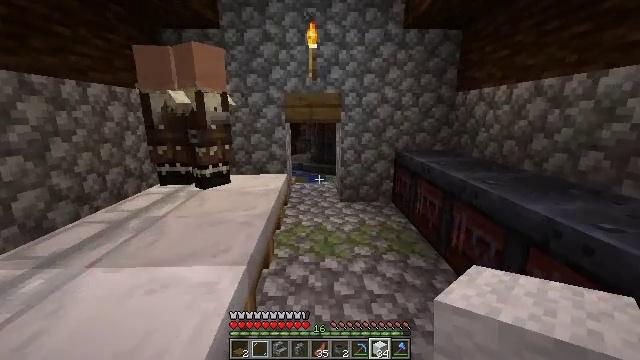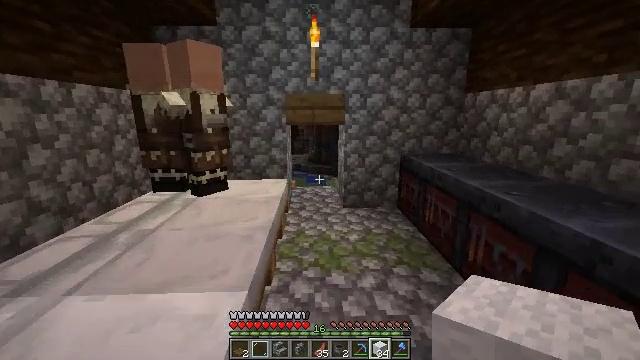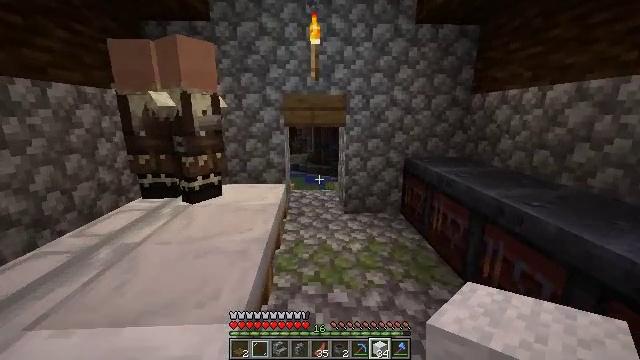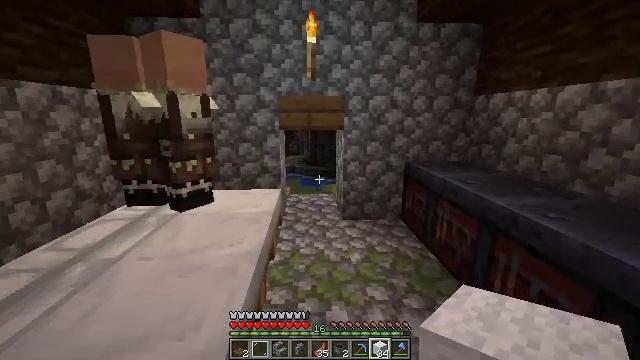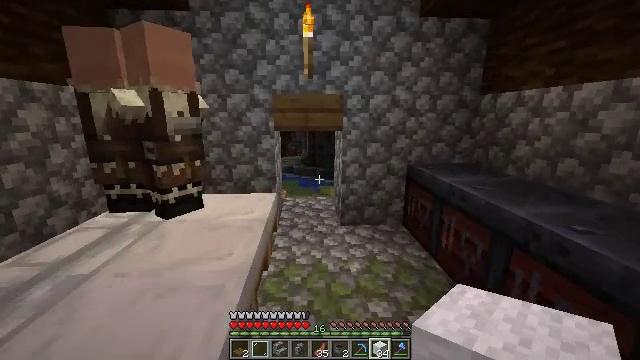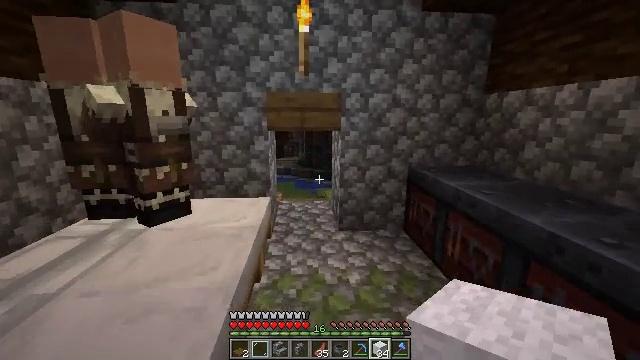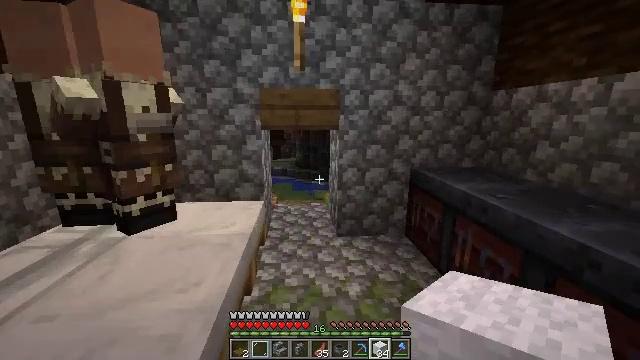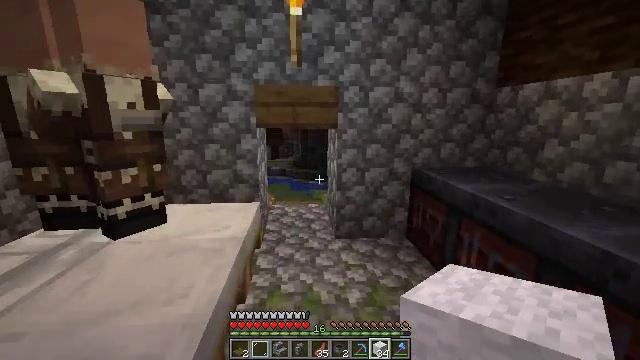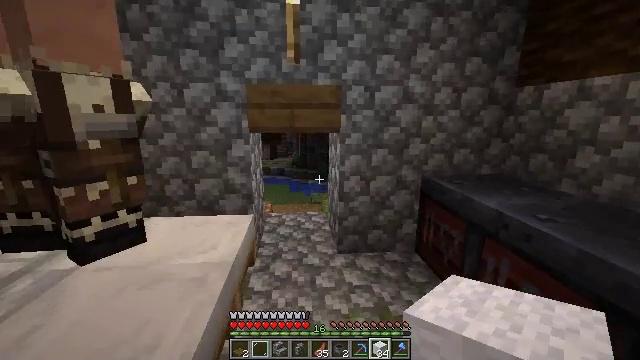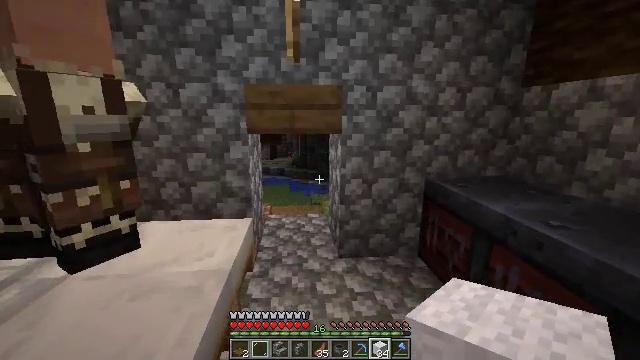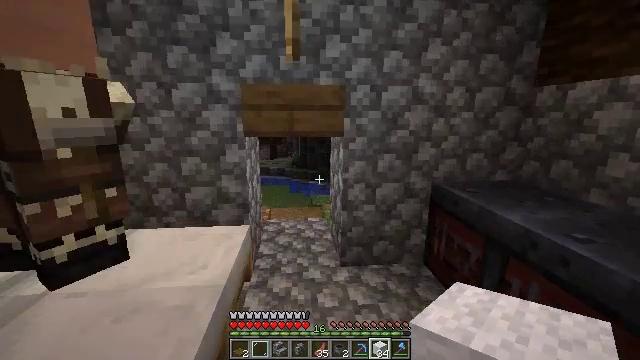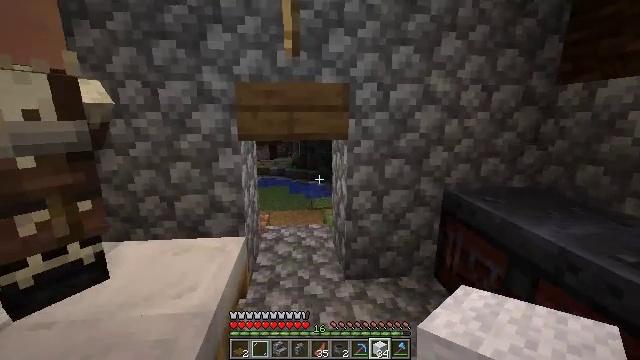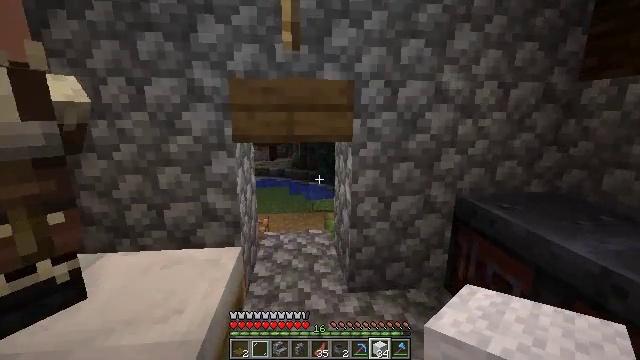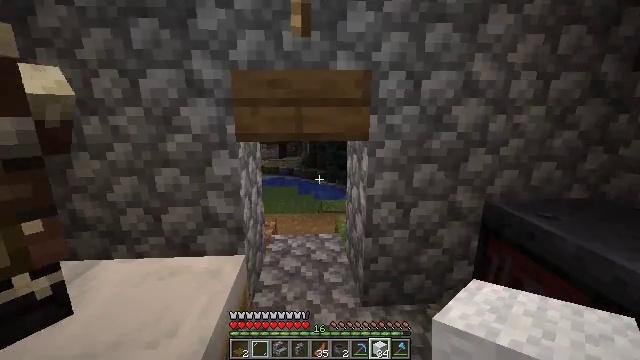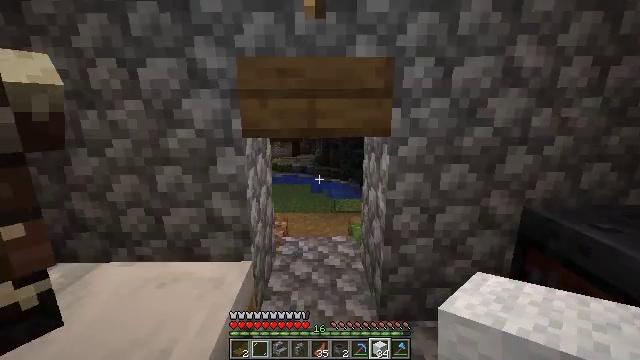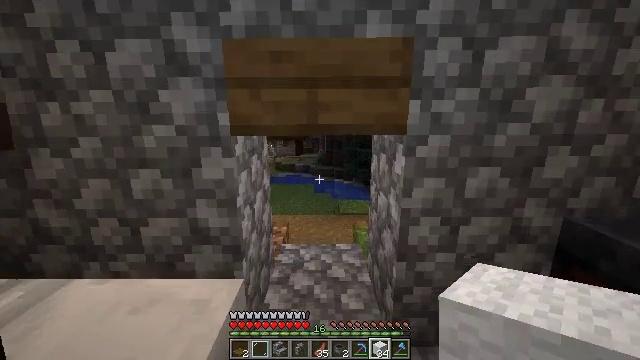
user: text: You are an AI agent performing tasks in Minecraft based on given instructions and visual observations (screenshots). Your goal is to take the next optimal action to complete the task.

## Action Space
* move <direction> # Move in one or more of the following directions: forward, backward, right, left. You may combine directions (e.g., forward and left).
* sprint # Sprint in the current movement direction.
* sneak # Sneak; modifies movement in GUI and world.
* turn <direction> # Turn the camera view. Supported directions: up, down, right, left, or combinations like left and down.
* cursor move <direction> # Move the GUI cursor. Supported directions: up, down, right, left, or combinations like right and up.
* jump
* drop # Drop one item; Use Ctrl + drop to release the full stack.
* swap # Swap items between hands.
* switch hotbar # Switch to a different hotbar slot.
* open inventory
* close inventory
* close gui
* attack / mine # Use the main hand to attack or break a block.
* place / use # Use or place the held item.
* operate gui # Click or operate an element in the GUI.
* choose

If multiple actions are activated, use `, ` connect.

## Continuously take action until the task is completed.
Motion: motion action
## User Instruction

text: Break the blue bed to move it.
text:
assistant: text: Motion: move forward
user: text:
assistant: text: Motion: move forward
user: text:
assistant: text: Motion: move forward
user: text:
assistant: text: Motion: move forward
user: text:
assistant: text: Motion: move forward
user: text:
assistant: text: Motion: move forward
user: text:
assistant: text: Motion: move forward
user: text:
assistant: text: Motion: move forward
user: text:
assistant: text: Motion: move forward
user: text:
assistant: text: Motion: move forward
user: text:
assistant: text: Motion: move forward
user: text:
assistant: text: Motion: move forward
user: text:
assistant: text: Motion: move forward, turn left
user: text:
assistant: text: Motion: move forward, turn left
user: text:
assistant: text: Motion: move forward
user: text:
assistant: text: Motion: move forward
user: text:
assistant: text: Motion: move forward
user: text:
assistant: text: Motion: move forward
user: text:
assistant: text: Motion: move forward
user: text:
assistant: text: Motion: move forward, sneak
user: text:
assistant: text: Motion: move forward, sneak, turn right
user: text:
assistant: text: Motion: move forward, sneak, turn right and down
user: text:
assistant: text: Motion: move forward, sneak
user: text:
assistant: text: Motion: move forward, sneak
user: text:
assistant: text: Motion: move forward, sneak
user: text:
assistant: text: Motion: move forward, sneak
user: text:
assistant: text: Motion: move forward, sneak
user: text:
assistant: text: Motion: move forward, sneak
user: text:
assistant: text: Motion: move forward, sneak
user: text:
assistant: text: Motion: move forward, sneak, turn left